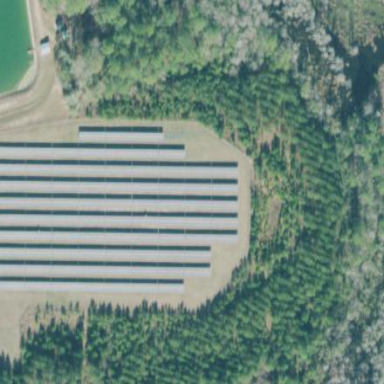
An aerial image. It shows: Solar power plant utilizing photovoltaic technology.